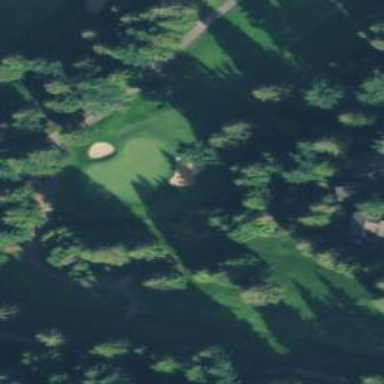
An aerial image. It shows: Golf fairway surrounded by grass.